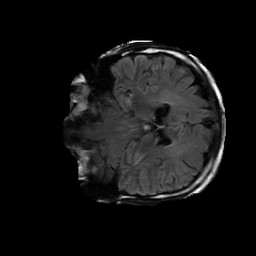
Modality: FLAIR
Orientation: coronal
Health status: ill
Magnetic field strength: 3 T